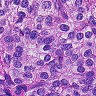
Metastatic tissue present: yes